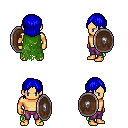
a pixel art fantasy rpg character, male body template, human, tanned skin, green tattered cape, magenta pants, blue long bangs hairstyle, shield, four views (front, back, left, right), 2x2 character sprite sheet, small pixel art, hard edges, no anti-aliasing